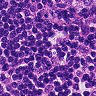
Metastatic tissue present: yes